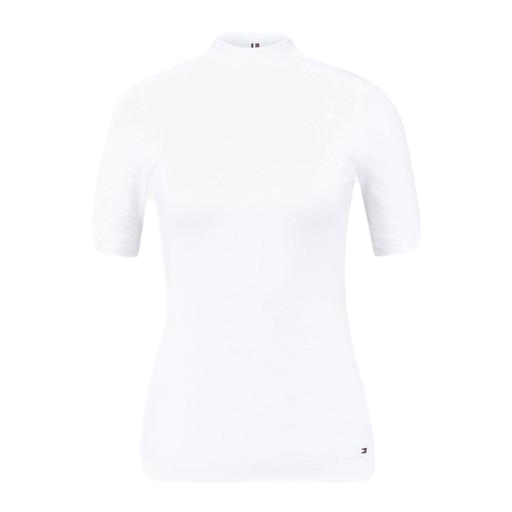
high-neck ribbed-jersey t-shirt, white tight fitting t shirt, white plus size mock-neck top only macy, white background